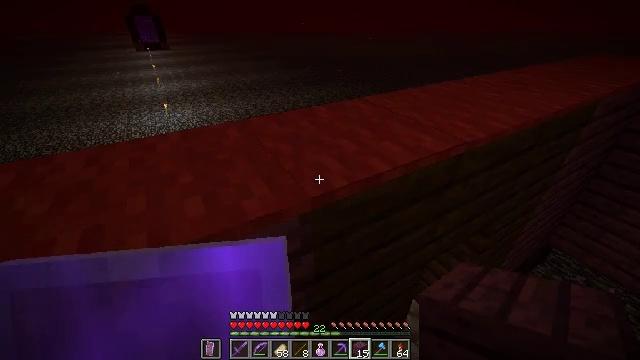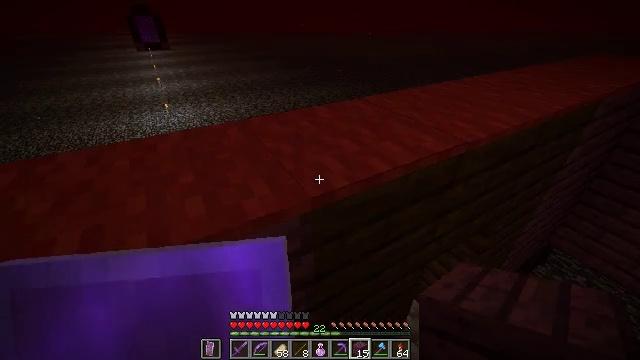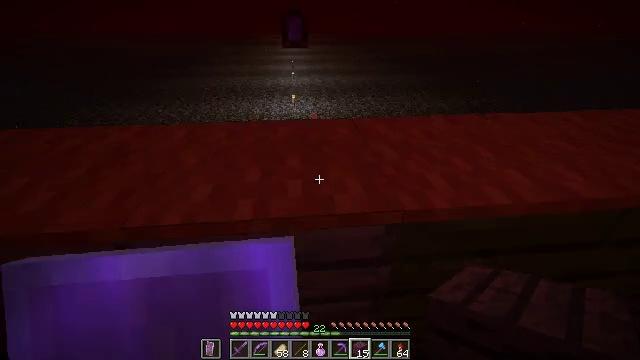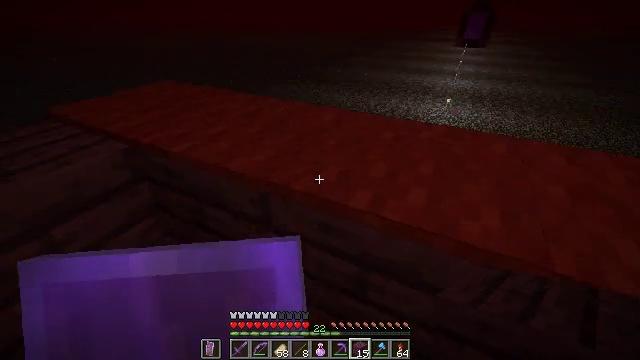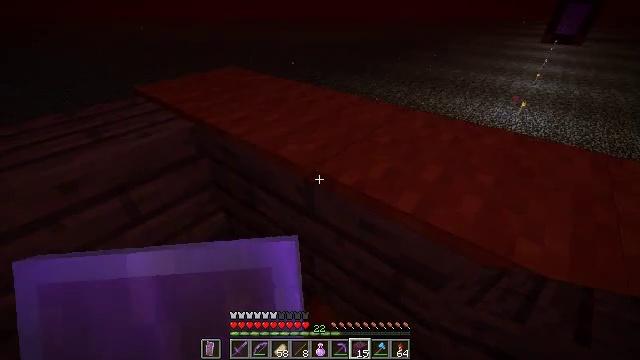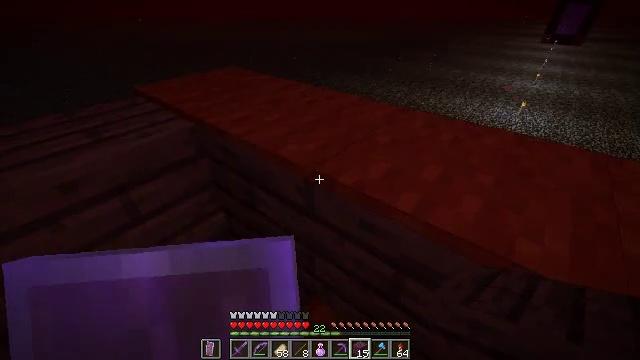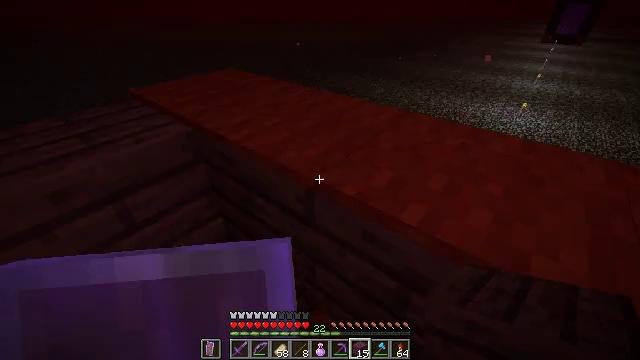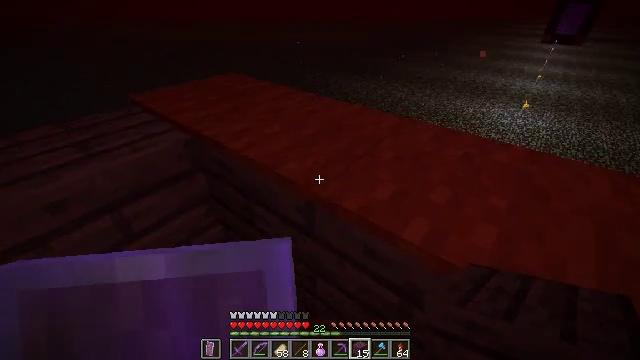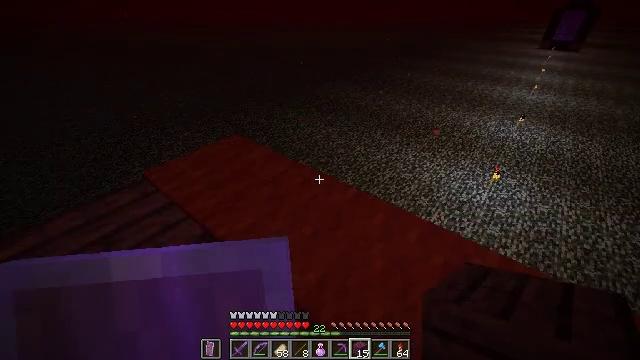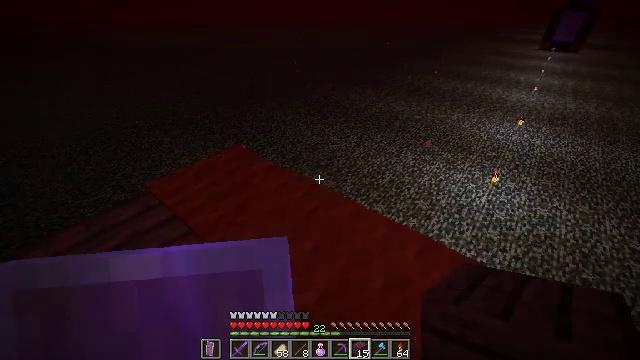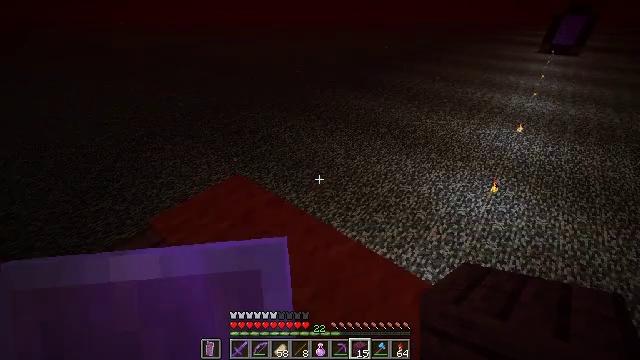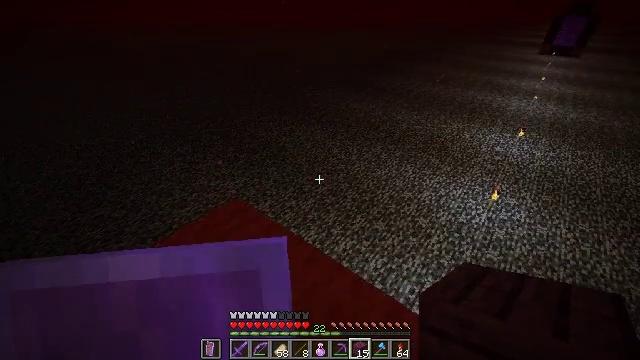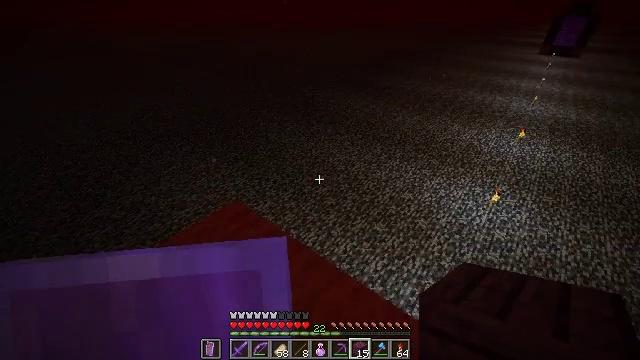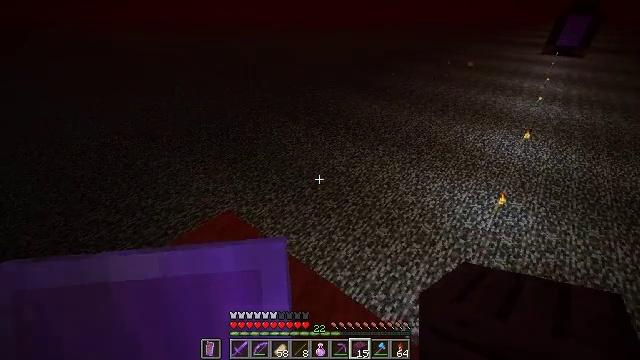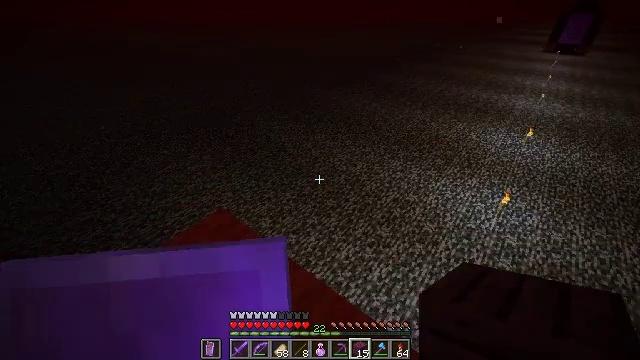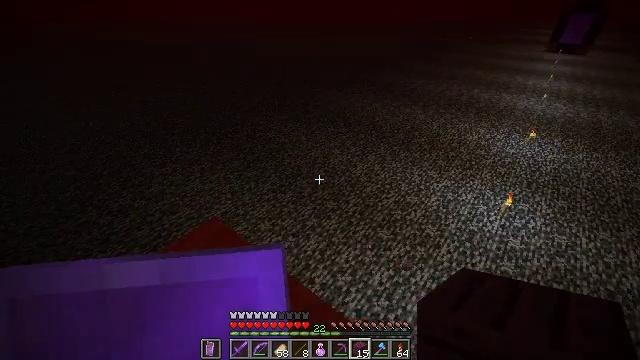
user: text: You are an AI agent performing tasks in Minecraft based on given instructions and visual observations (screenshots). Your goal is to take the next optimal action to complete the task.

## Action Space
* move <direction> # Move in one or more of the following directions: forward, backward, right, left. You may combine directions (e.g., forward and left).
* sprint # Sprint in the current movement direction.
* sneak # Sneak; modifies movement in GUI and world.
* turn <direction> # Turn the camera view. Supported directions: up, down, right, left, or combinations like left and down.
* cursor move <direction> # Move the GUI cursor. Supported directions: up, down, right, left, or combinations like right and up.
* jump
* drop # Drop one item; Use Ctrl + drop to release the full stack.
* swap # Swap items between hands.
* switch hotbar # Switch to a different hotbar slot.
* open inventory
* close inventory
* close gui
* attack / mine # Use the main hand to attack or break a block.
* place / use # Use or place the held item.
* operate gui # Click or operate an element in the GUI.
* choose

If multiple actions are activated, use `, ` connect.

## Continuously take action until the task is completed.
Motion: motion action
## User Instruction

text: Dig up the red carpet.
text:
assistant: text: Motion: no_op
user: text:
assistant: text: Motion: turn left
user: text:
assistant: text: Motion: turn left
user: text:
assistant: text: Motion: turn left and down
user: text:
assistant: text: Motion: no_op
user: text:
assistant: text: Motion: move forward
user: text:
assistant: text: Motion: move forward, jump
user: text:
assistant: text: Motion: move forward, jump
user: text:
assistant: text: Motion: move forward, jump
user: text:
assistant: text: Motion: move forward, jump
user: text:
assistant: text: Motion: move forward, jump
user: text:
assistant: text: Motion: move forward
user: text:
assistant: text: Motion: move forward
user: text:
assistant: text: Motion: move forward
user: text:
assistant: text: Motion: move forward
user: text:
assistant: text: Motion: move forward
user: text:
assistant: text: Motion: turn left and down
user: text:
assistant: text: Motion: turn left and down
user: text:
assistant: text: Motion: turn left and down
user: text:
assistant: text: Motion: turn left and down
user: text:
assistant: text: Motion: turn left and down
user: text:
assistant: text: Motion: turn left and down
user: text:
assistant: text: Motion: turn left and up
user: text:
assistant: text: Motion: turn left and up
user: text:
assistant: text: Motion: no_op
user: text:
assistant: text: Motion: no_op
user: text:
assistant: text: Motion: turn right and down
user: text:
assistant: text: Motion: turn right and down
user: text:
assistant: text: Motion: move forward, turn right
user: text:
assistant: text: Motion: move forward, turn right and down